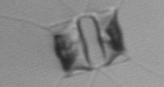
Label: Chaetoceros_similis